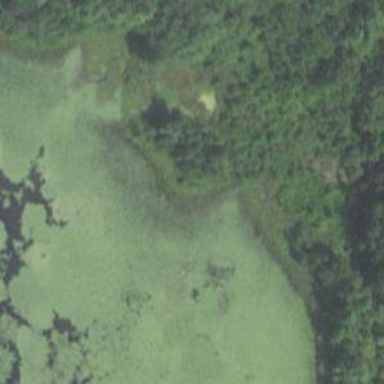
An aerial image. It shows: Marsh wetland.